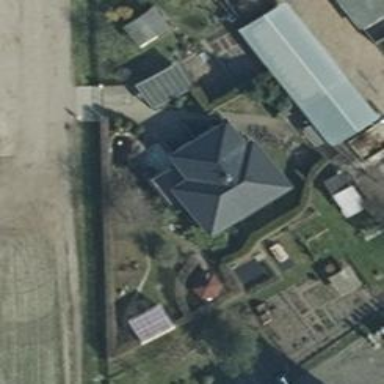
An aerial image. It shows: Simple house.